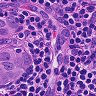
Metastatic tissue present: yes